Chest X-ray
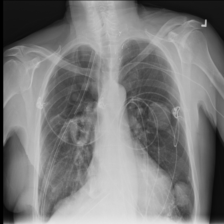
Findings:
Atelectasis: negative
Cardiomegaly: negative
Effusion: positive
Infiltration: positive
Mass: negative
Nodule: negative
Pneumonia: negative
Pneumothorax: negative
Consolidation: negative
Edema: negative
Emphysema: negative
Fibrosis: negative
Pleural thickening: negative
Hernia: negative